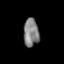
Tissue: prostate
Cell type: T cells
Senescence score: 0.3312
Nuclear area (px): 423
Mean DAPI intensity: 131.288